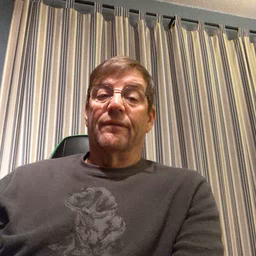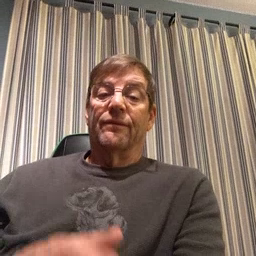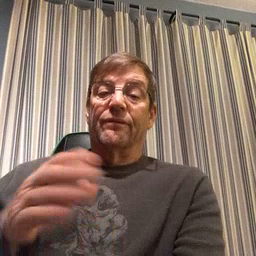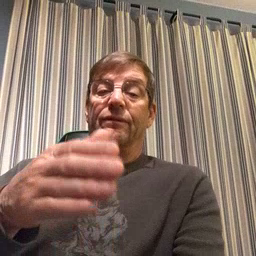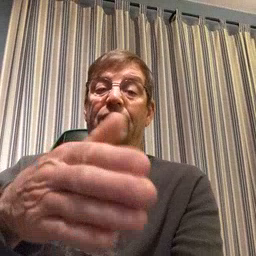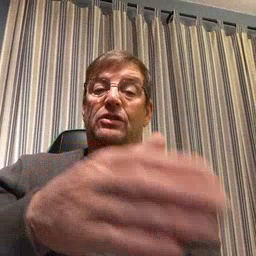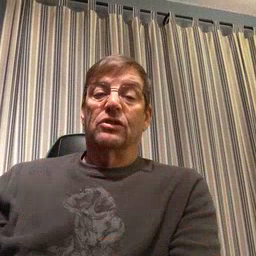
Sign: fish